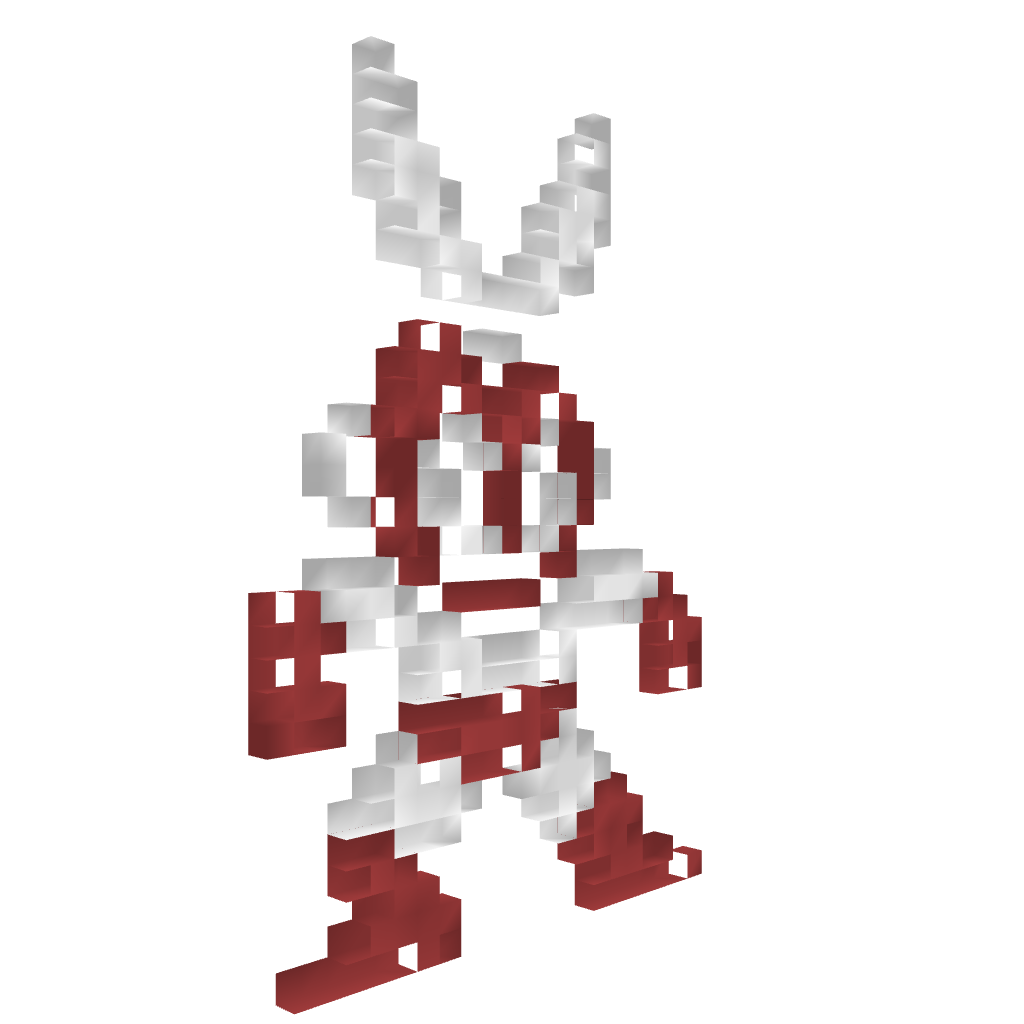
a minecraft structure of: Cutman (ErnieCIII) bad low quality